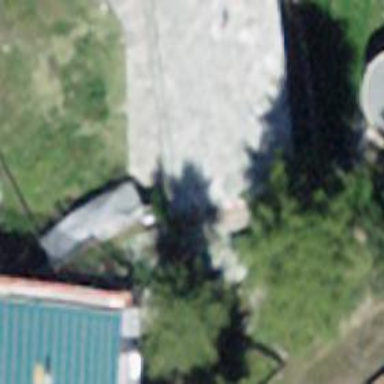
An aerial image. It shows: Detached building.